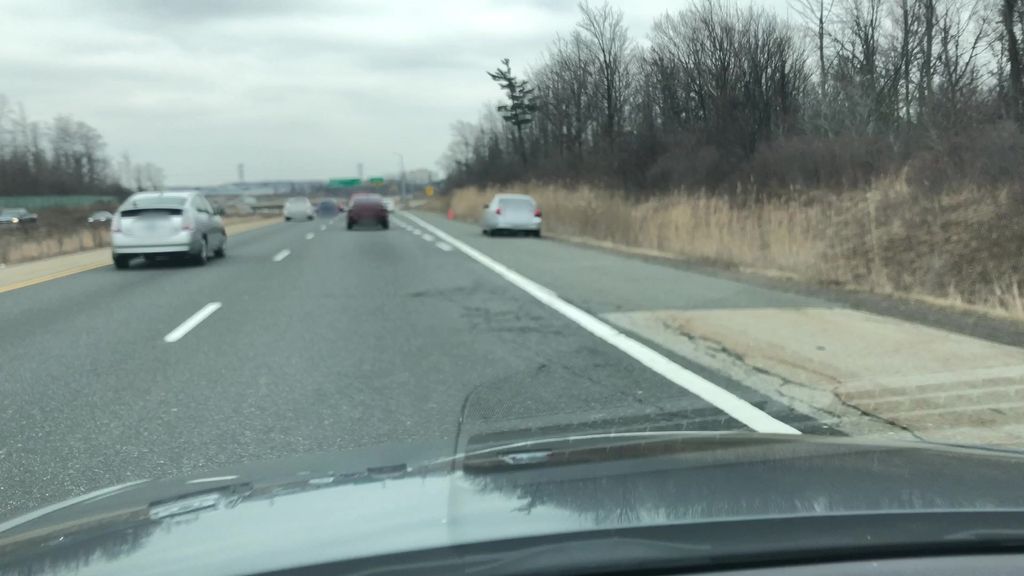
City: hamilton